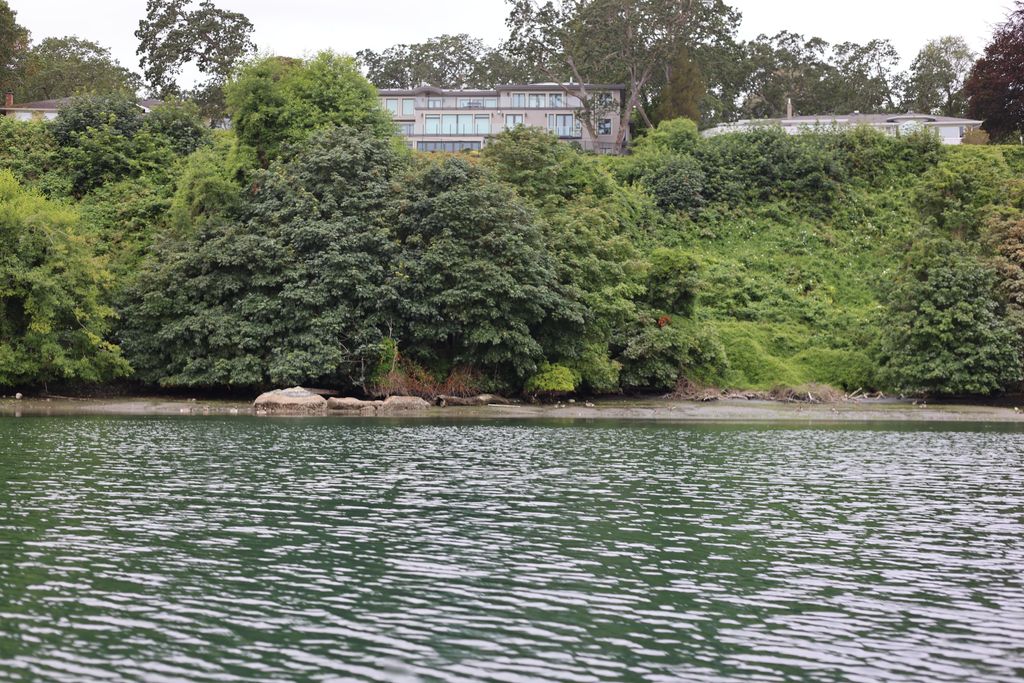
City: victoria